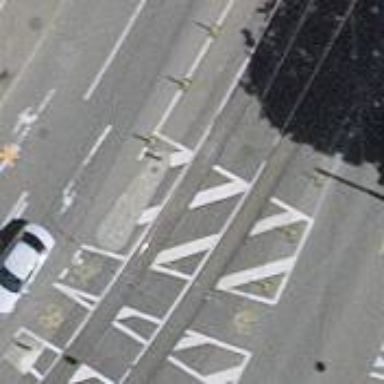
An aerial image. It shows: Marked asphalt footway with crossing markings.